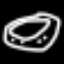
Label: donut